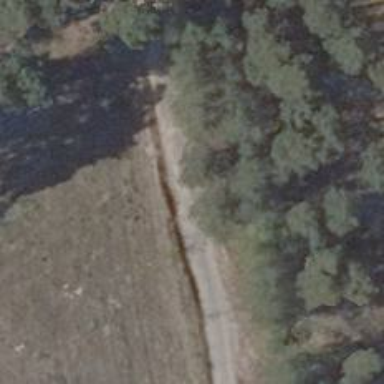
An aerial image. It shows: High-quality track road made of concrete plates.